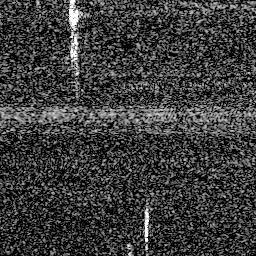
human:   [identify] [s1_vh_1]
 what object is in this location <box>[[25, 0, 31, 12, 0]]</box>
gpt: <ref>1 small ship at the top left</ref>

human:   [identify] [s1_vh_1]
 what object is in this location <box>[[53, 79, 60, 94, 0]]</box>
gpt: <ref>1 medium ship at the bottom</ref>